Question: I want to create a table which contains bar chart as a result of value of certain column value.
I have attached image. I want to show same output in report table.
Thanks..

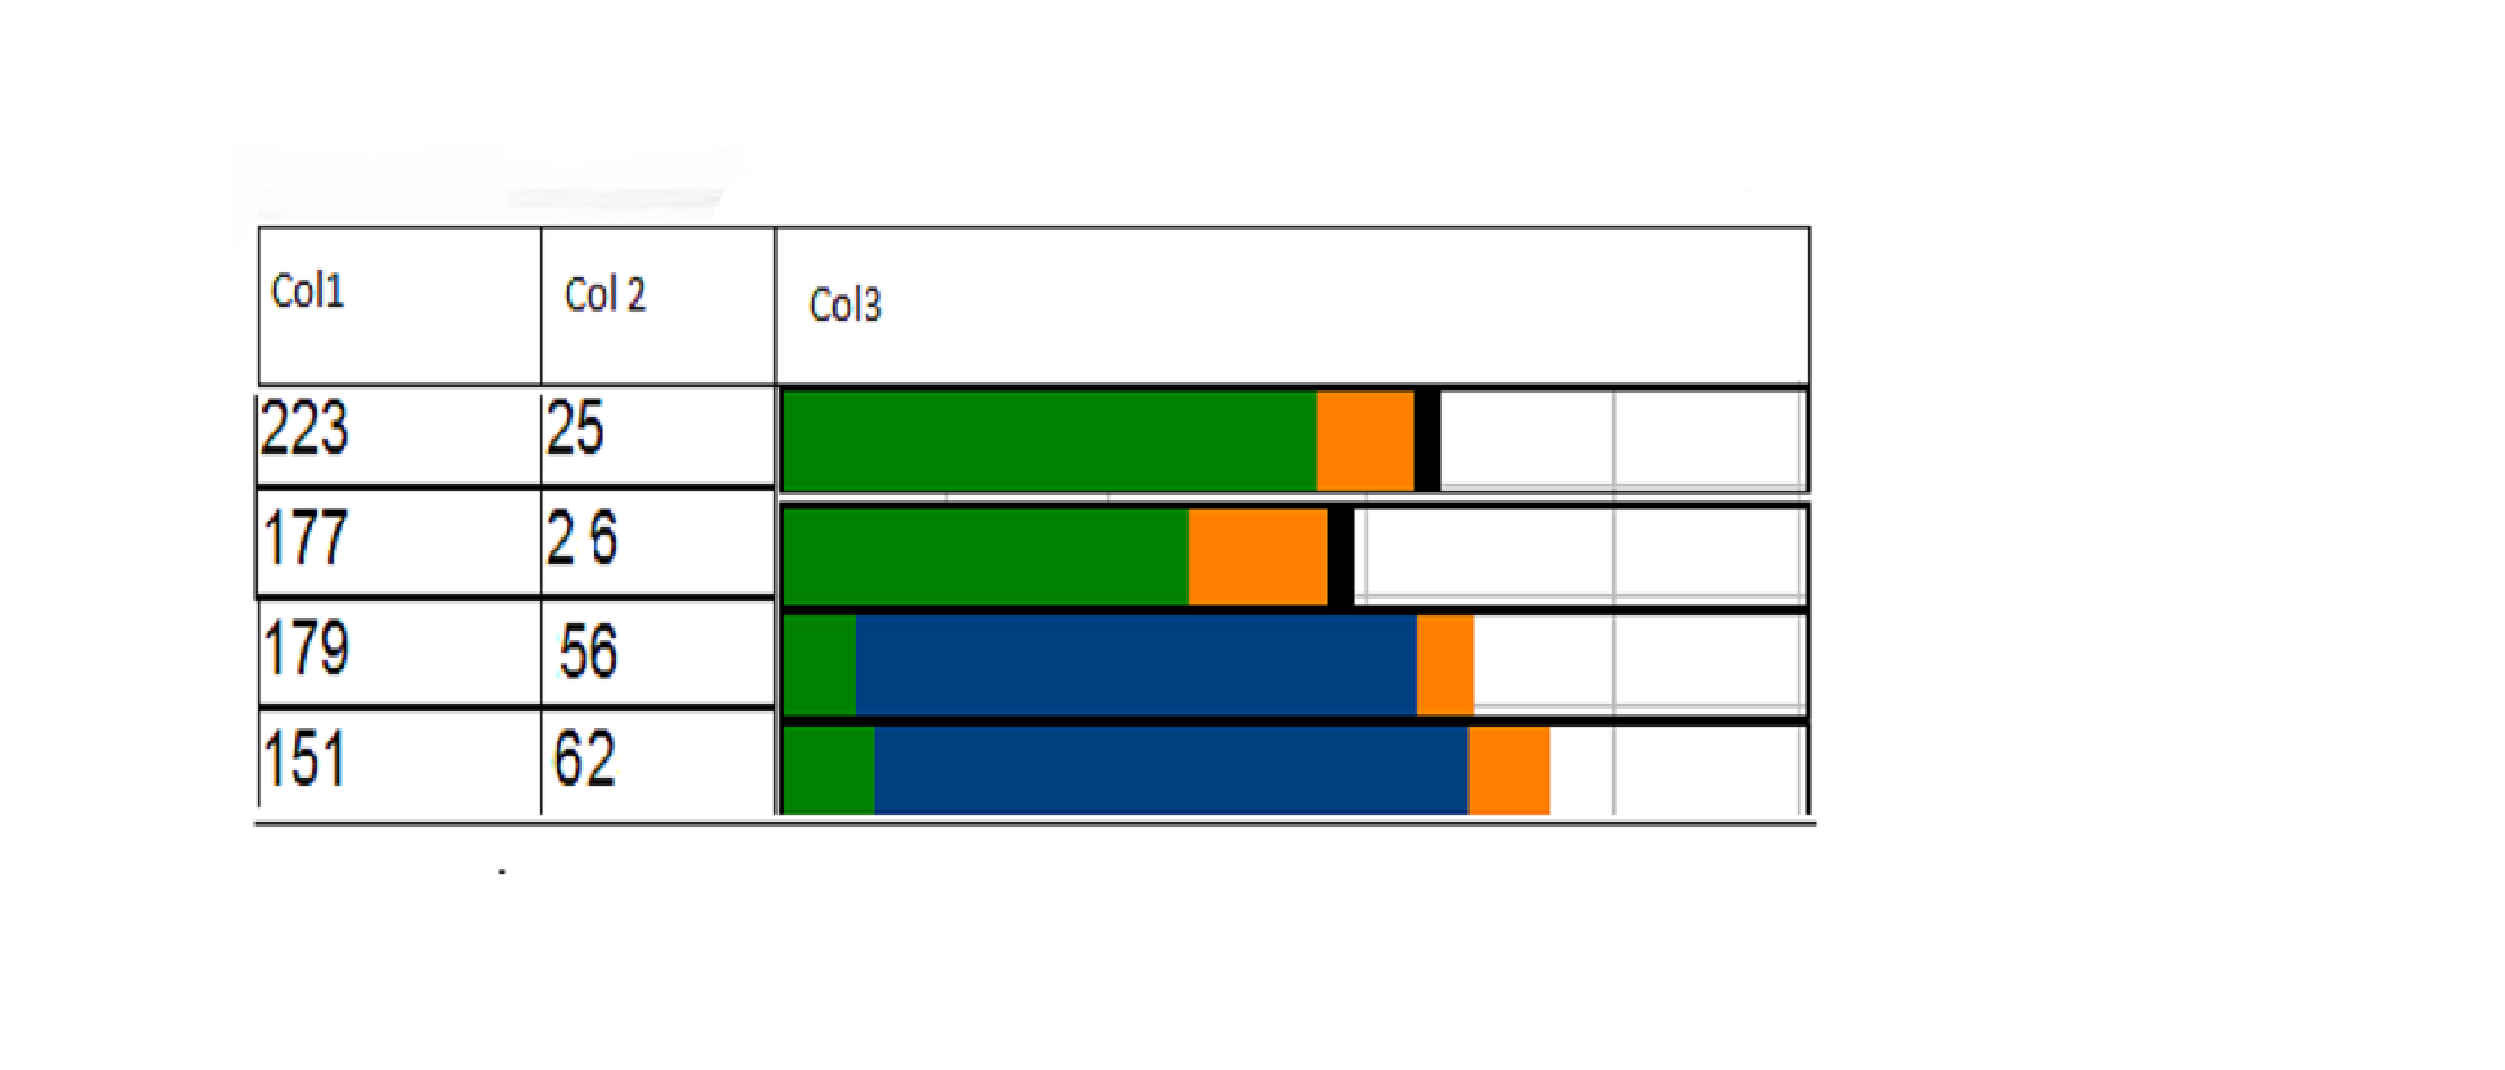
Answer: To add a chart follow the steps:
1) Add new stacked chart in a report.
2) Uncheck all BarPlot properties.
3) Uncheck Show Legend from Common Chart Properties.
4) Keep Orientation as Horizontal from Common Chart Properties.
5) Do right click on chart and select padding and border. Change the Value of cell padding as per your need.
Follow the above steps and let me know if there is any difficulty.
Thanks.